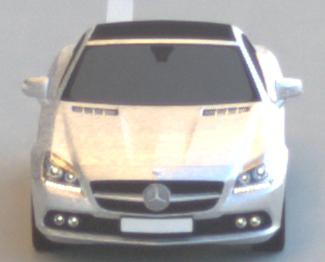
Make: Mercedes-Benz
Model: SLK 200
Detailed model: SLK-Class (172)
Model produced from: 2011/03
Model produced until: 2015/04
Doors: 2
Color: white
Road condition: dry road
Daytime: sunrise or sunset
Contrast: medium contrast